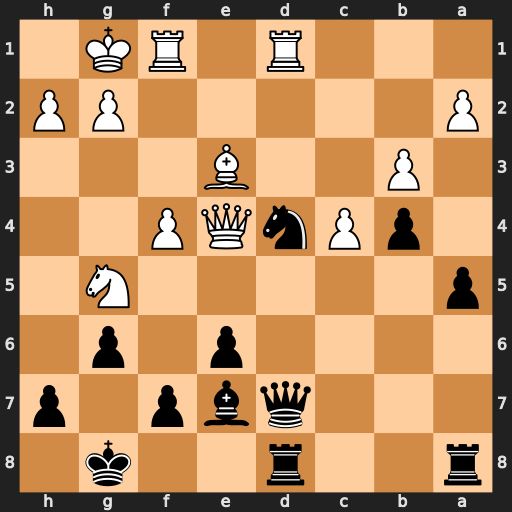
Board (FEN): r2r2k1/3qbp1p/4p1p1/p5N1/1pPnQP2/1P2B3/P5PP/3R1RK1
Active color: b
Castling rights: -
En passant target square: -
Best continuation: Ne2+ Kf2 Nc3 Rxd7 Nxe4+ Nxe4 Rxd7